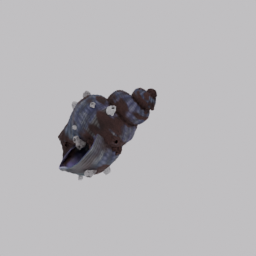
Label: animals